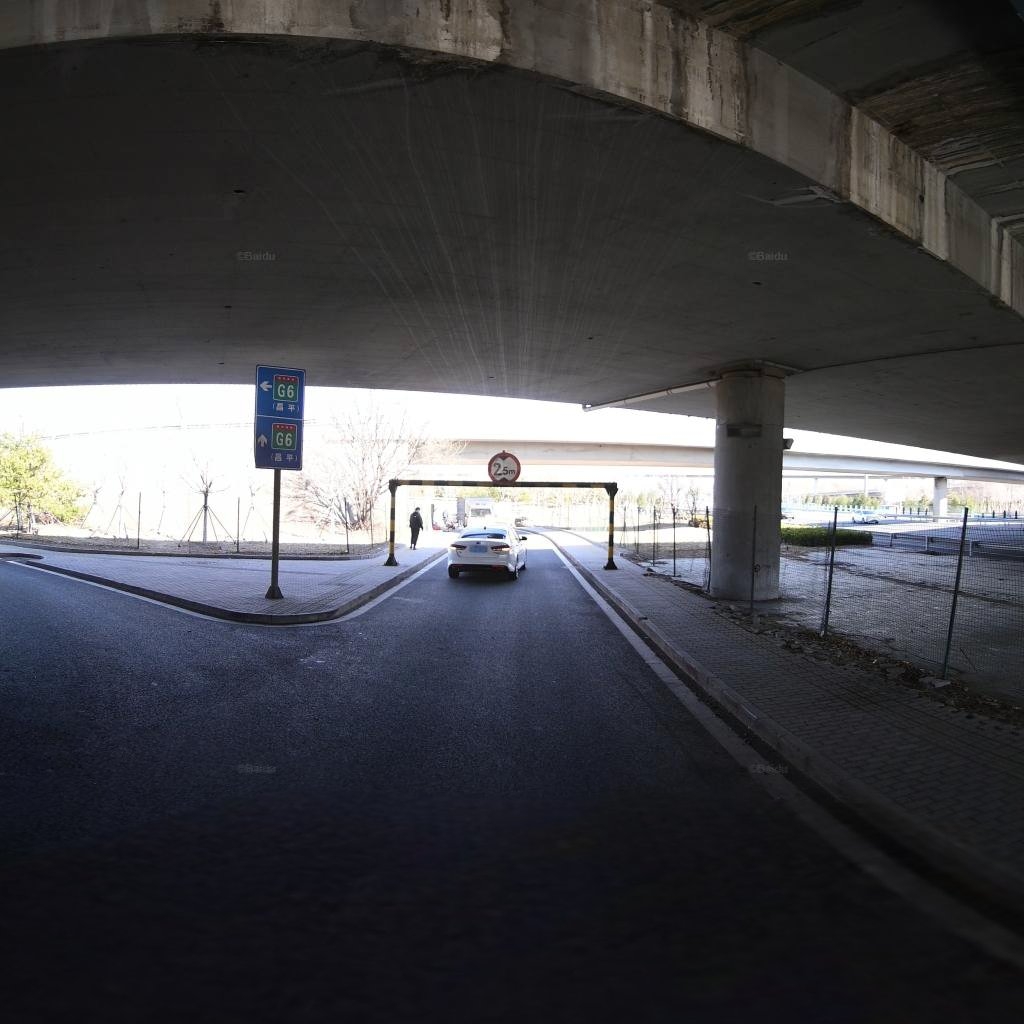
Region: Chaoyang
Road damage annotations: longitudinal crack